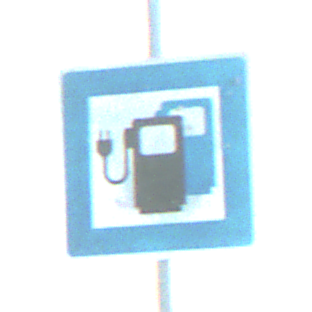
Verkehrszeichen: LadestationFuerElektrofahrzeuge
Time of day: SunriseSunset
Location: Outdoor (Nature)
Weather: PartlyCloudy
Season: NotSpecified
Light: Natural